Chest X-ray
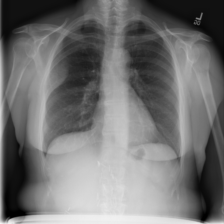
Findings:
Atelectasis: negative
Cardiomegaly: negative
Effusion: negative
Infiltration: positive
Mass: positive
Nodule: positive
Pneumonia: negative
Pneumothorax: negative
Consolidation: negative
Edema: negative
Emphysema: negative
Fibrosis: negative
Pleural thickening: negative
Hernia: negative